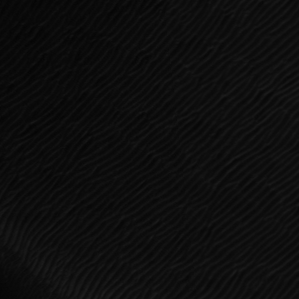
Label: frost